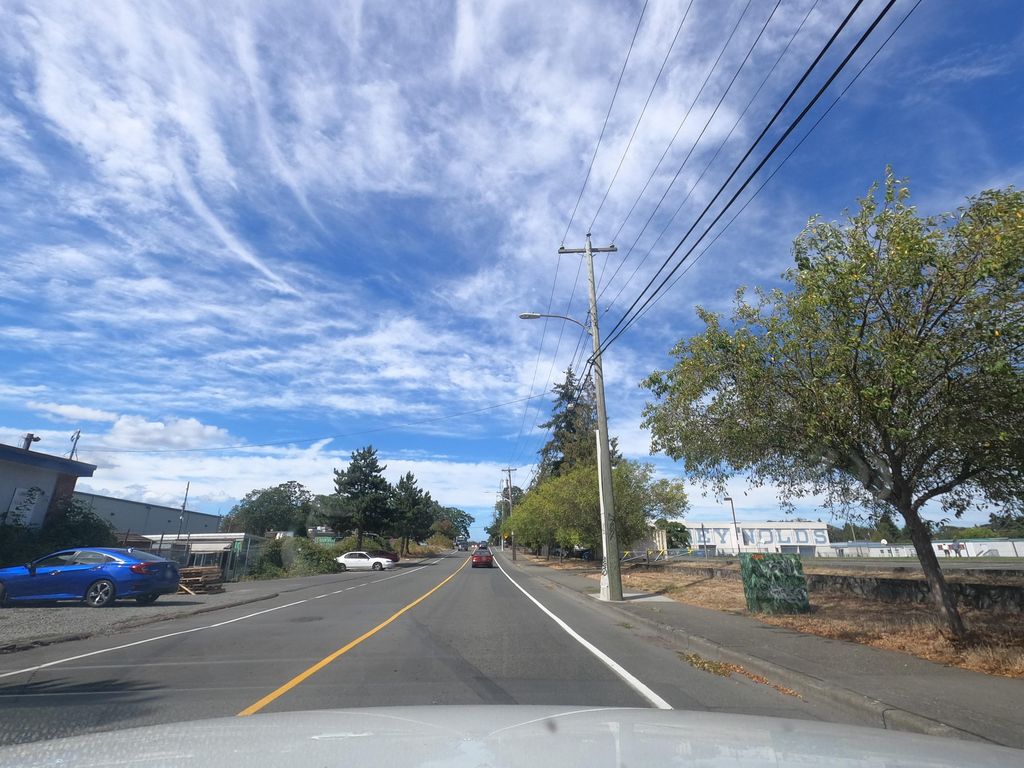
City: victoria